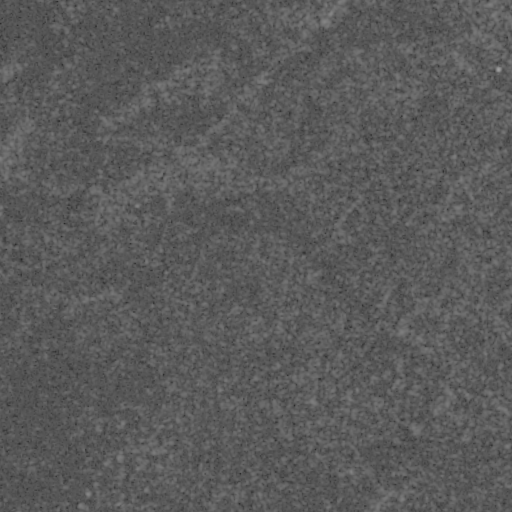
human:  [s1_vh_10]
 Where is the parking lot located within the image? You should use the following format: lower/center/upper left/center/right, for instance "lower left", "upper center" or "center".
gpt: The parking lot is located in the lower left of the image.
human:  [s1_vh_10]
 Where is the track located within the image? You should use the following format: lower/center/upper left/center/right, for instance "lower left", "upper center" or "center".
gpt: There is no track in the image.

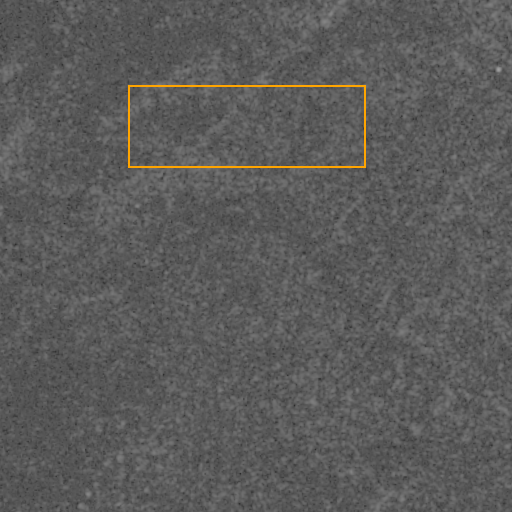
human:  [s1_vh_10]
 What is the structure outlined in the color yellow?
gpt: There is no yellow outline.
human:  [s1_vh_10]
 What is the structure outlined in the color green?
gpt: There is no structure outlined in green.